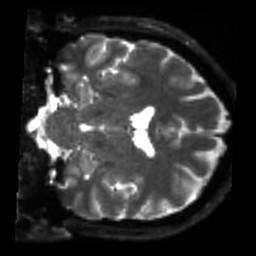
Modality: sbref
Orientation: coronal
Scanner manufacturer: siemens
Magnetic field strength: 3 T
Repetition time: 4 s
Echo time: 0.0594 s